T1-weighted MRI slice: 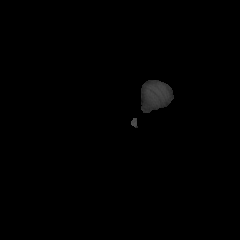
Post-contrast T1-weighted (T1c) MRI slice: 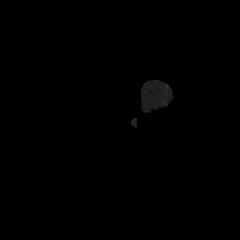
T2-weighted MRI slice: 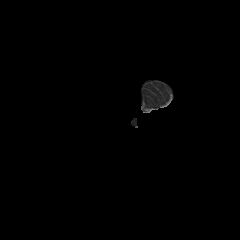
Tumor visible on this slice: no